Field crop: tomato
Growth stage: 1
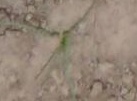
Species: cyperus